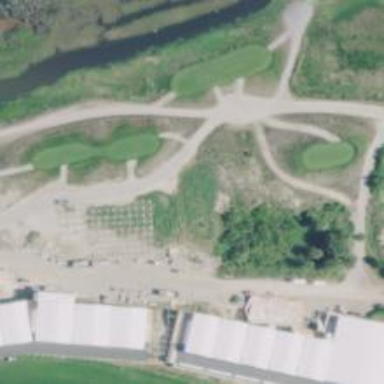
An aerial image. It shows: Pathway for golfing.